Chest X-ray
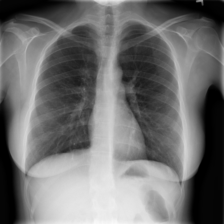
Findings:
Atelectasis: negative
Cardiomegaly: negative
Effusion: negative
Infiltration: negative
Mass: negative
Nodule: negative
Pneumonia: negative
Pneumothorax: negative
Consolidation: negative
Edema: negative
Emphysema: negative
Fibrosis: negative
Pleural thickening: negative
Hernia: negative